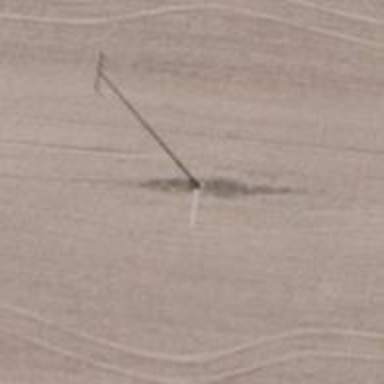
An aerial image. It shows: Power pole.